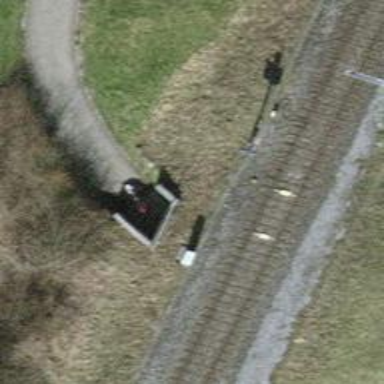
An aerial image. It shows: Tunnel along track.